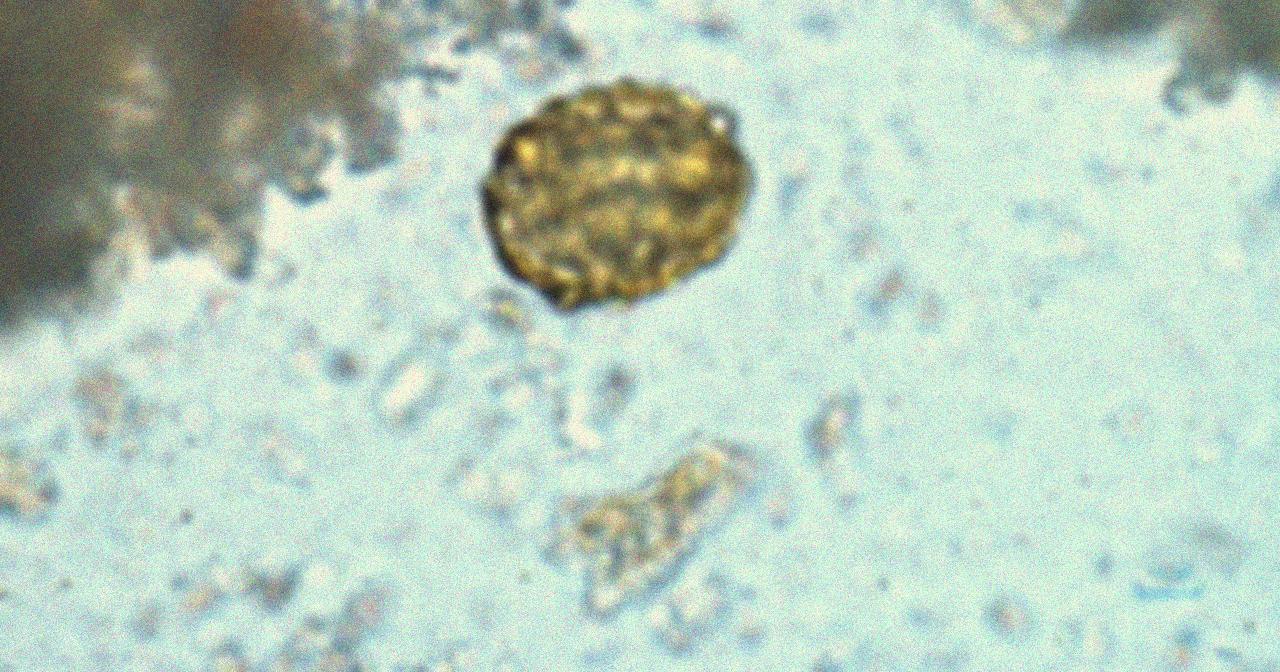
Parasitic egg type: Ascaris lumbricoides